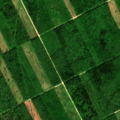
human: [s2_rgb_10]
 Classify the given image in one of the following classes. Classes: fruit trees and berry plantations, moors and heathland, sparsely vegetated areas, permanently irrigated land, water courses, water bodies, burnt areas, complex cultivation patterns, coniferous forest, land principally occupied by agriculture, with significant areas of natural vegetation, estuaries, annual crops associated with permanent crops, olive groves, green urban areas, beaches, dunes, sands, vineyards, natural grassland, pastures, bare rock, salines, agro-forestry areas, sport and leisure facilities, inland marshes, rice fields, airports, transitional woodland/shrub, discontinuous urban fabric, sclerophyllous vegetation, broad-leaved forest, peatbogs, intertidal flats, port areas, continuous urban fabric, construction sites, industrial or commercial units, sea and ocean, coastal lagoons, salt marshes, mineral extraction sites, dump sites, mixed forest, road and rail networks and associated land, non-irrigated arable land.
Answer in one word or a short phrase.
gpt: broad-leaved forest